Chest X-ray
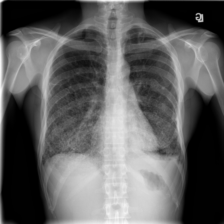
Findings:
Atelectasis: negative
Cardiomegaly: negative
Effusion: negative
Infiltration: positive
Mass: negative
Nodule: positive
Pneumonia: negative
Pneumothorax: negative
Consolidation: negative
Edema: negative
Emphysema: negative
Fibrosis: negative
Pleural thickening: negative
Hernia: negative